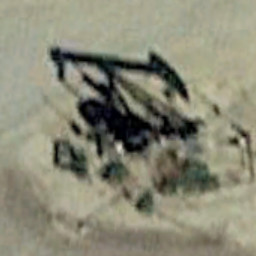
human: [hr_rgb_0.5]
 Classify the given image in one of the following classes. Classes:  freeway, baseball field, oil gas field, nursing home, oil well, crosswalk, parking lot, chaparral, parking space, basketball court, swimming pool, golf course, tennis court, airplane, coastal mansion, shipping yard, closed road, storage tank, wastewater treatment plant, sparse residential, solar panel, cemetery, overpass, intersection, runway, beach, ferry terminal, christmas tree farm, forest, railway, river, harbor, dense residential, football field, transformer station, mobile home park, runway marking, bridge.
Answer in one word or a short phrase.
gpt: oil well